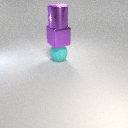
large purple metal cube above large cyan rubber sphere